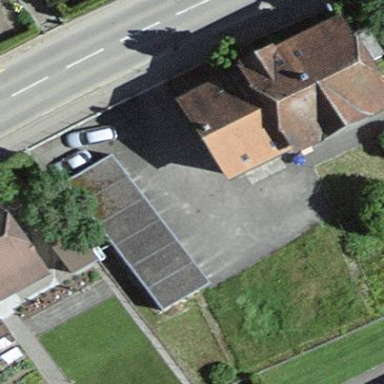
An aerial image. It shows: Garage.